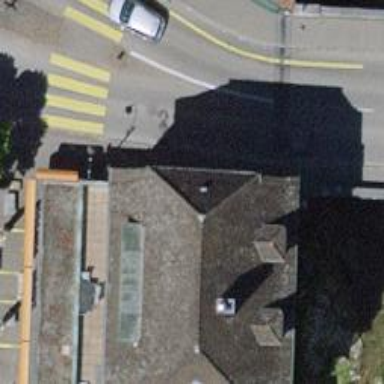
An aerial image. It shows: Restaurant.